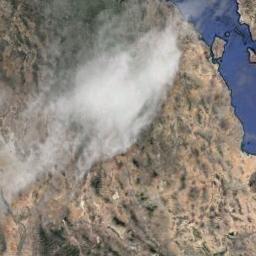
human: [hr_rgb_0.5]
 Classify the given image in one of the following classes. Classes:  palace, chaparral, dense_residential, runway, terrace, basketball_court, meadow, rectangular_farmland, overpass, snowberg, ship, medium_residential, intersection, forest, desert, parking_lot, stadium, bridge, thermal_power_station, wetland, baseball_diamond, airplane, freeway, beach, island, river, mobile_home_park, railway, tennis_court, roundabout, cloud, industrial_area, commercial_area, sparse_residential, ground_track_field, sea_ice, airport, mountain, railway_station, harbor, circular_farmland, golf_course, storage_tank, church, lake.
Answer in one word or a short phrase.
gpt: cloud